Question: I am new to asp.net. I am learning SignalR, going through this <URL>. When I checked the code in , I saw that one of the script source has green scribbles. Here is the Image.

Please explain what I am doing wrong..
: I am using ASP.NET Development server.
: The errors I get in Google Chrome Console are:
'''
Uncaught Error: SignalR: jQuery not found. Please ensure jQuery is referenced before the SignalR.js file. jquery.signalR-1.0.0-alpha2.min.js:10
Uncaught TypeError: Cannot read property 'signalR' of undefined hubs:17
Uncaught ReferenceError: $ is not defined
'''
: I just added reference of jQuery in my code above all the scripts and the "file not found" error is careless because it is running on server side.
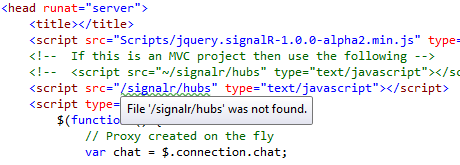
Answer: The error message describes fully what the problem is:
> Uncaught Error: SignalR: jQuery not found. Please ensure jQuery is referenced before the SignalR.js file.
You need to include jQuery.